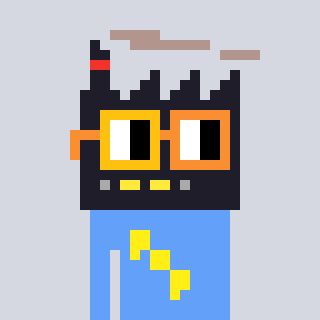
a pixel art character with square yellow and orange glasses, a factory-shaped head and a blue-colored body on a cool background